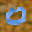
Label: 0